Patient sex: M
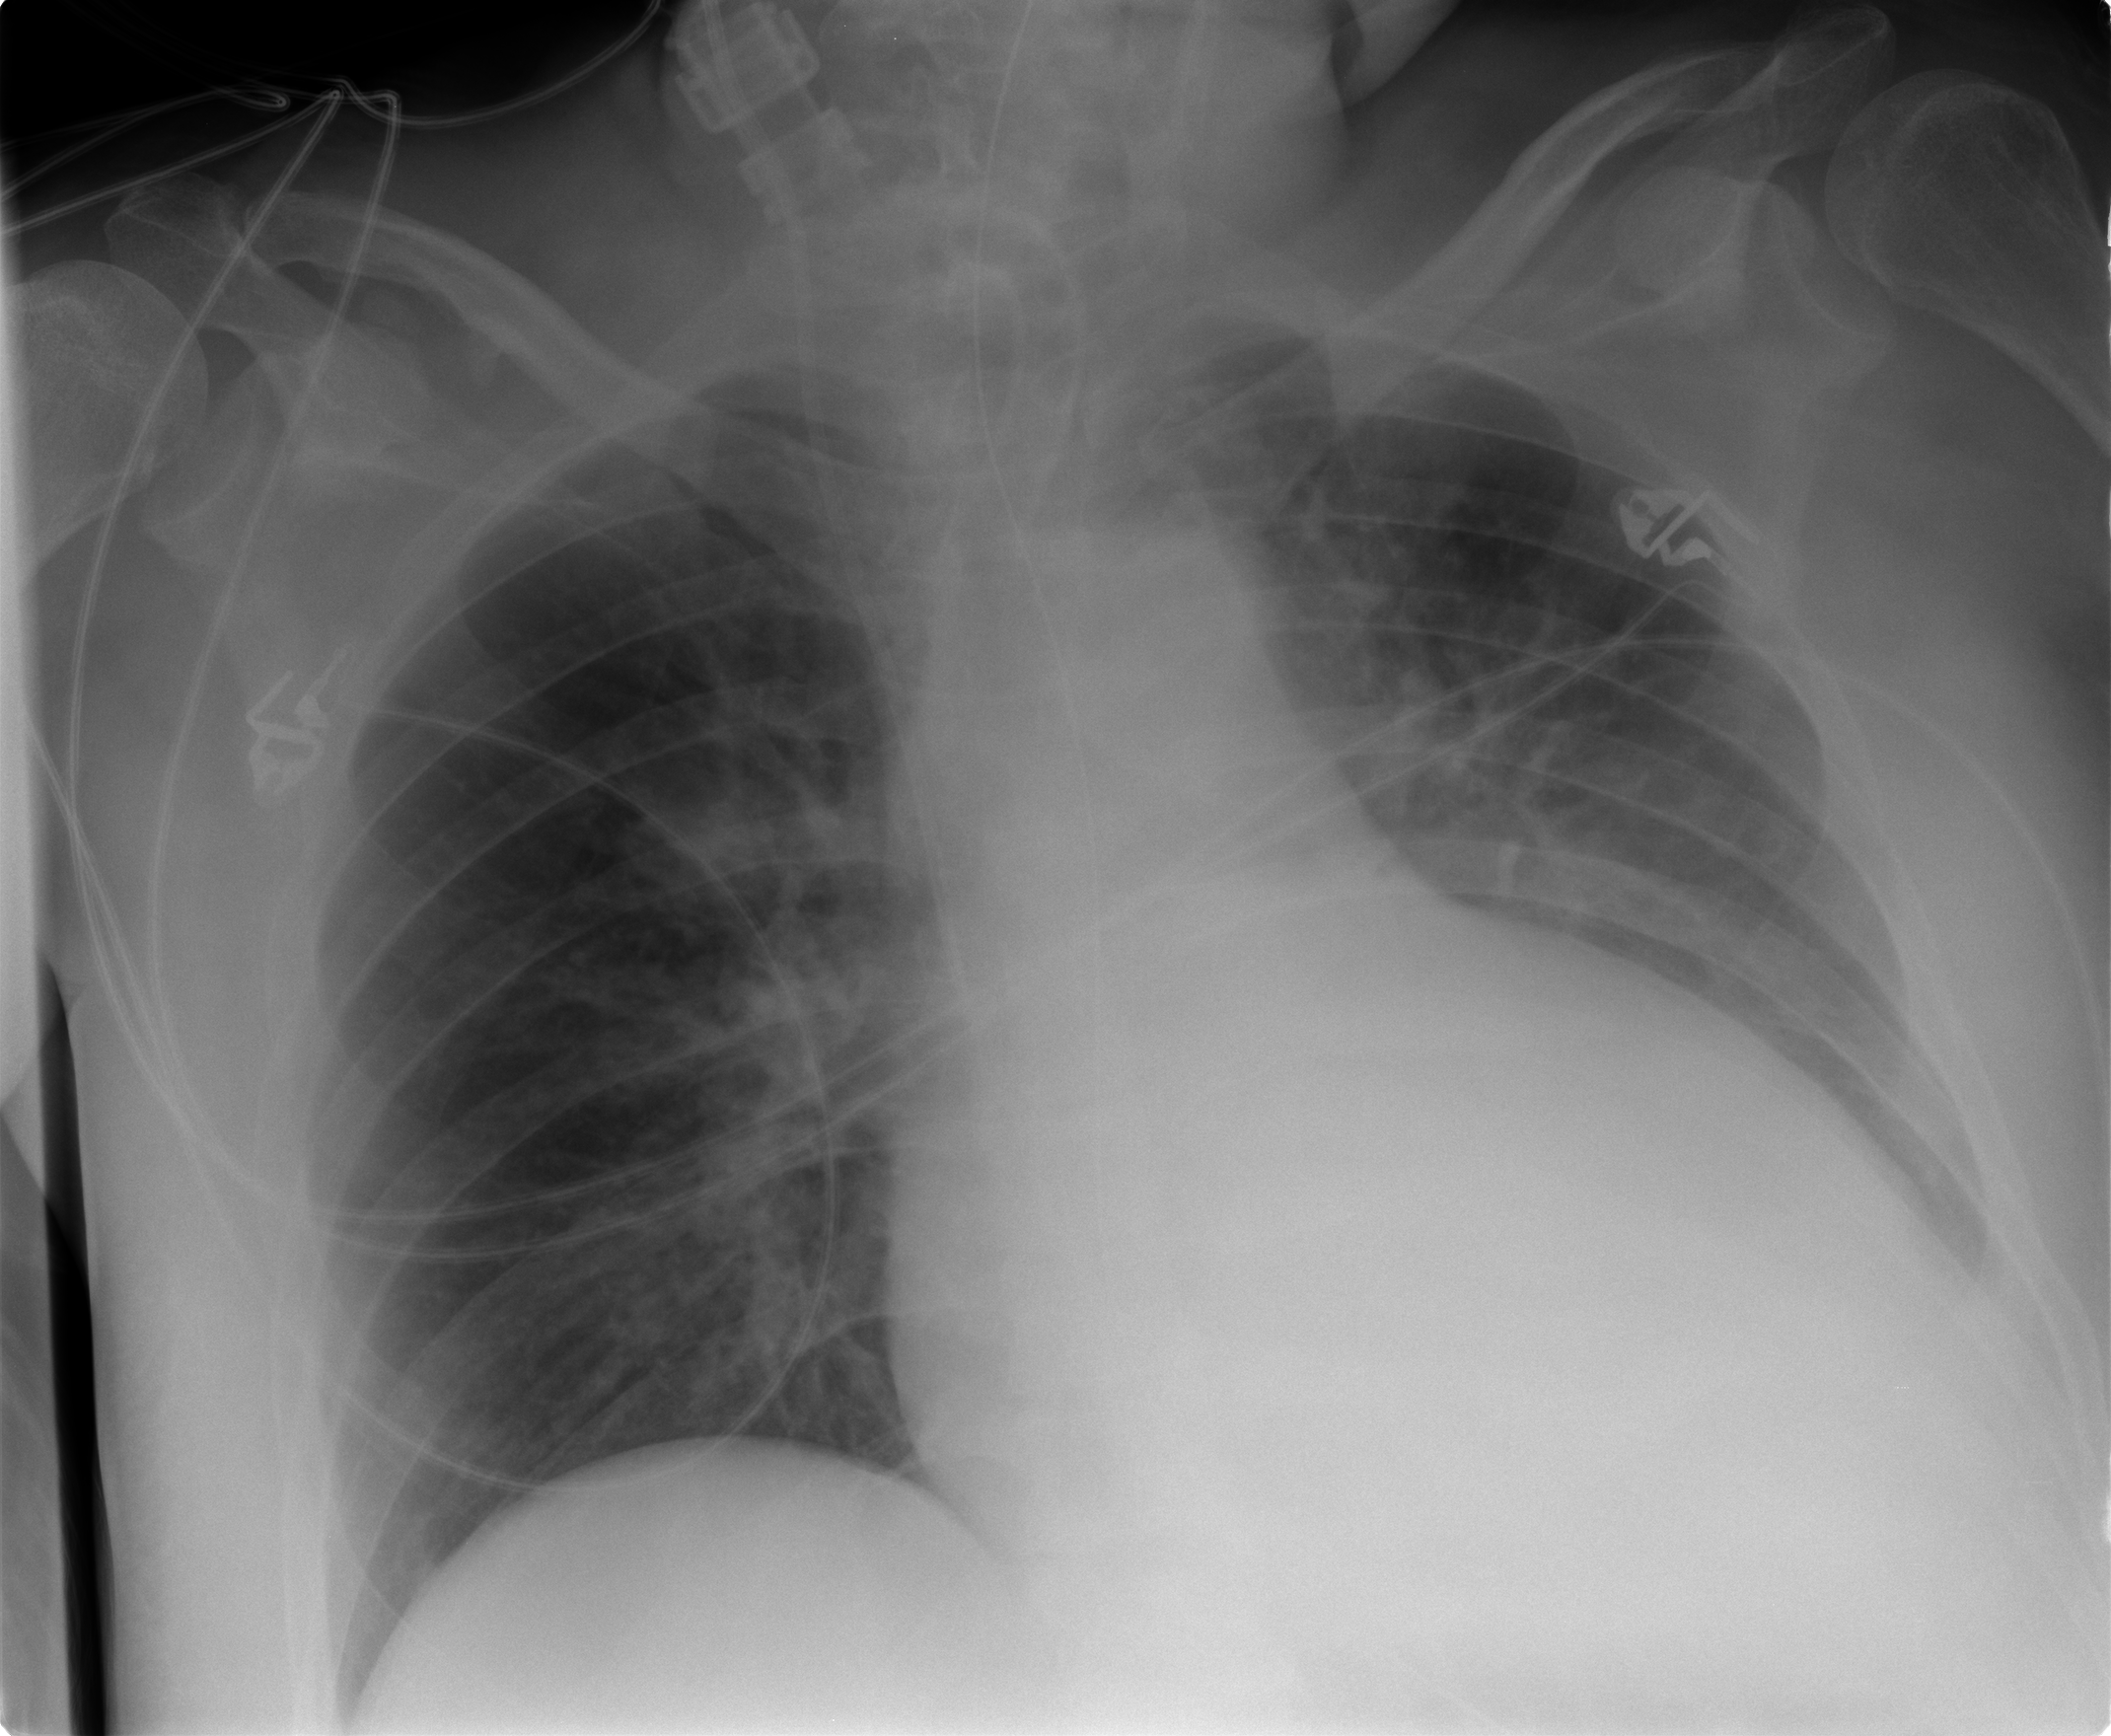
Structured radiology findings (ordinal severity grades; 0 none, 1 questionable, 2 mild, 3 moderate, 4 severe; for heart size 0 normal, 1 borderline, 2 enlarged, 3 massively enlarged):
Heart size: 3
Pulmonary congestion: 2
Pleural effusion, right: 0
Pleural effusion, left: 2
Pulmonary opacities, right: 1
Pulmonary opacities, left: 1
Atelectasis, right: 0
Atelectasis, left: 2